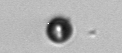
Label: bead